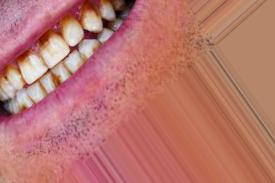
Condition: Tooth Discoloration